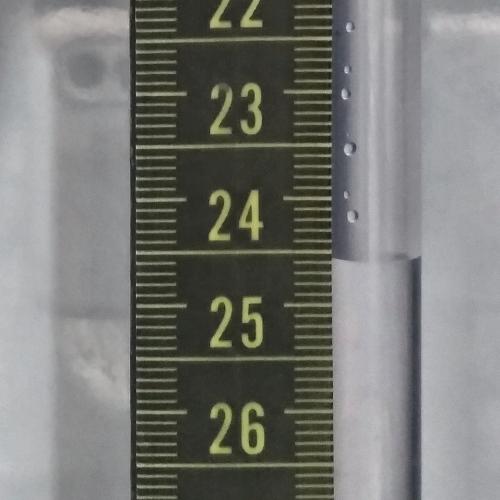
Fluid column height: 24.6 cm